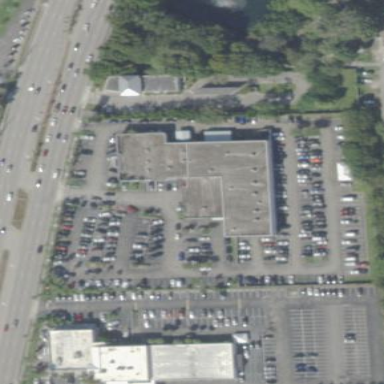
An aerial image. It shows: Retail building.